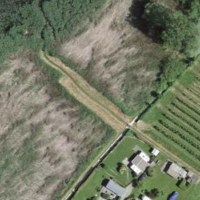
EUNIS habitat code: 21
Species observed at this site:
Veronica persica
Caltha palustris